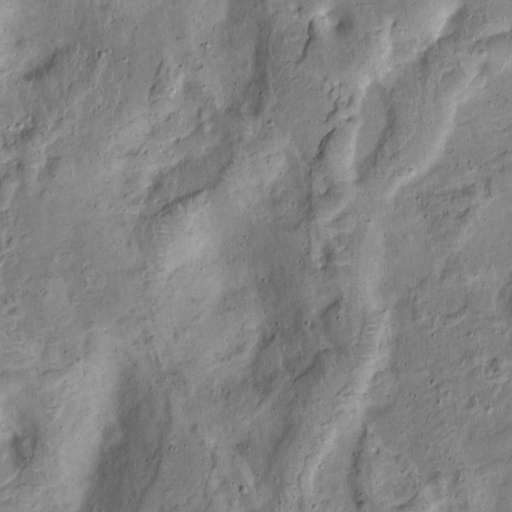
Objects detected: cone, cone, cone, cone